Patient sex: M
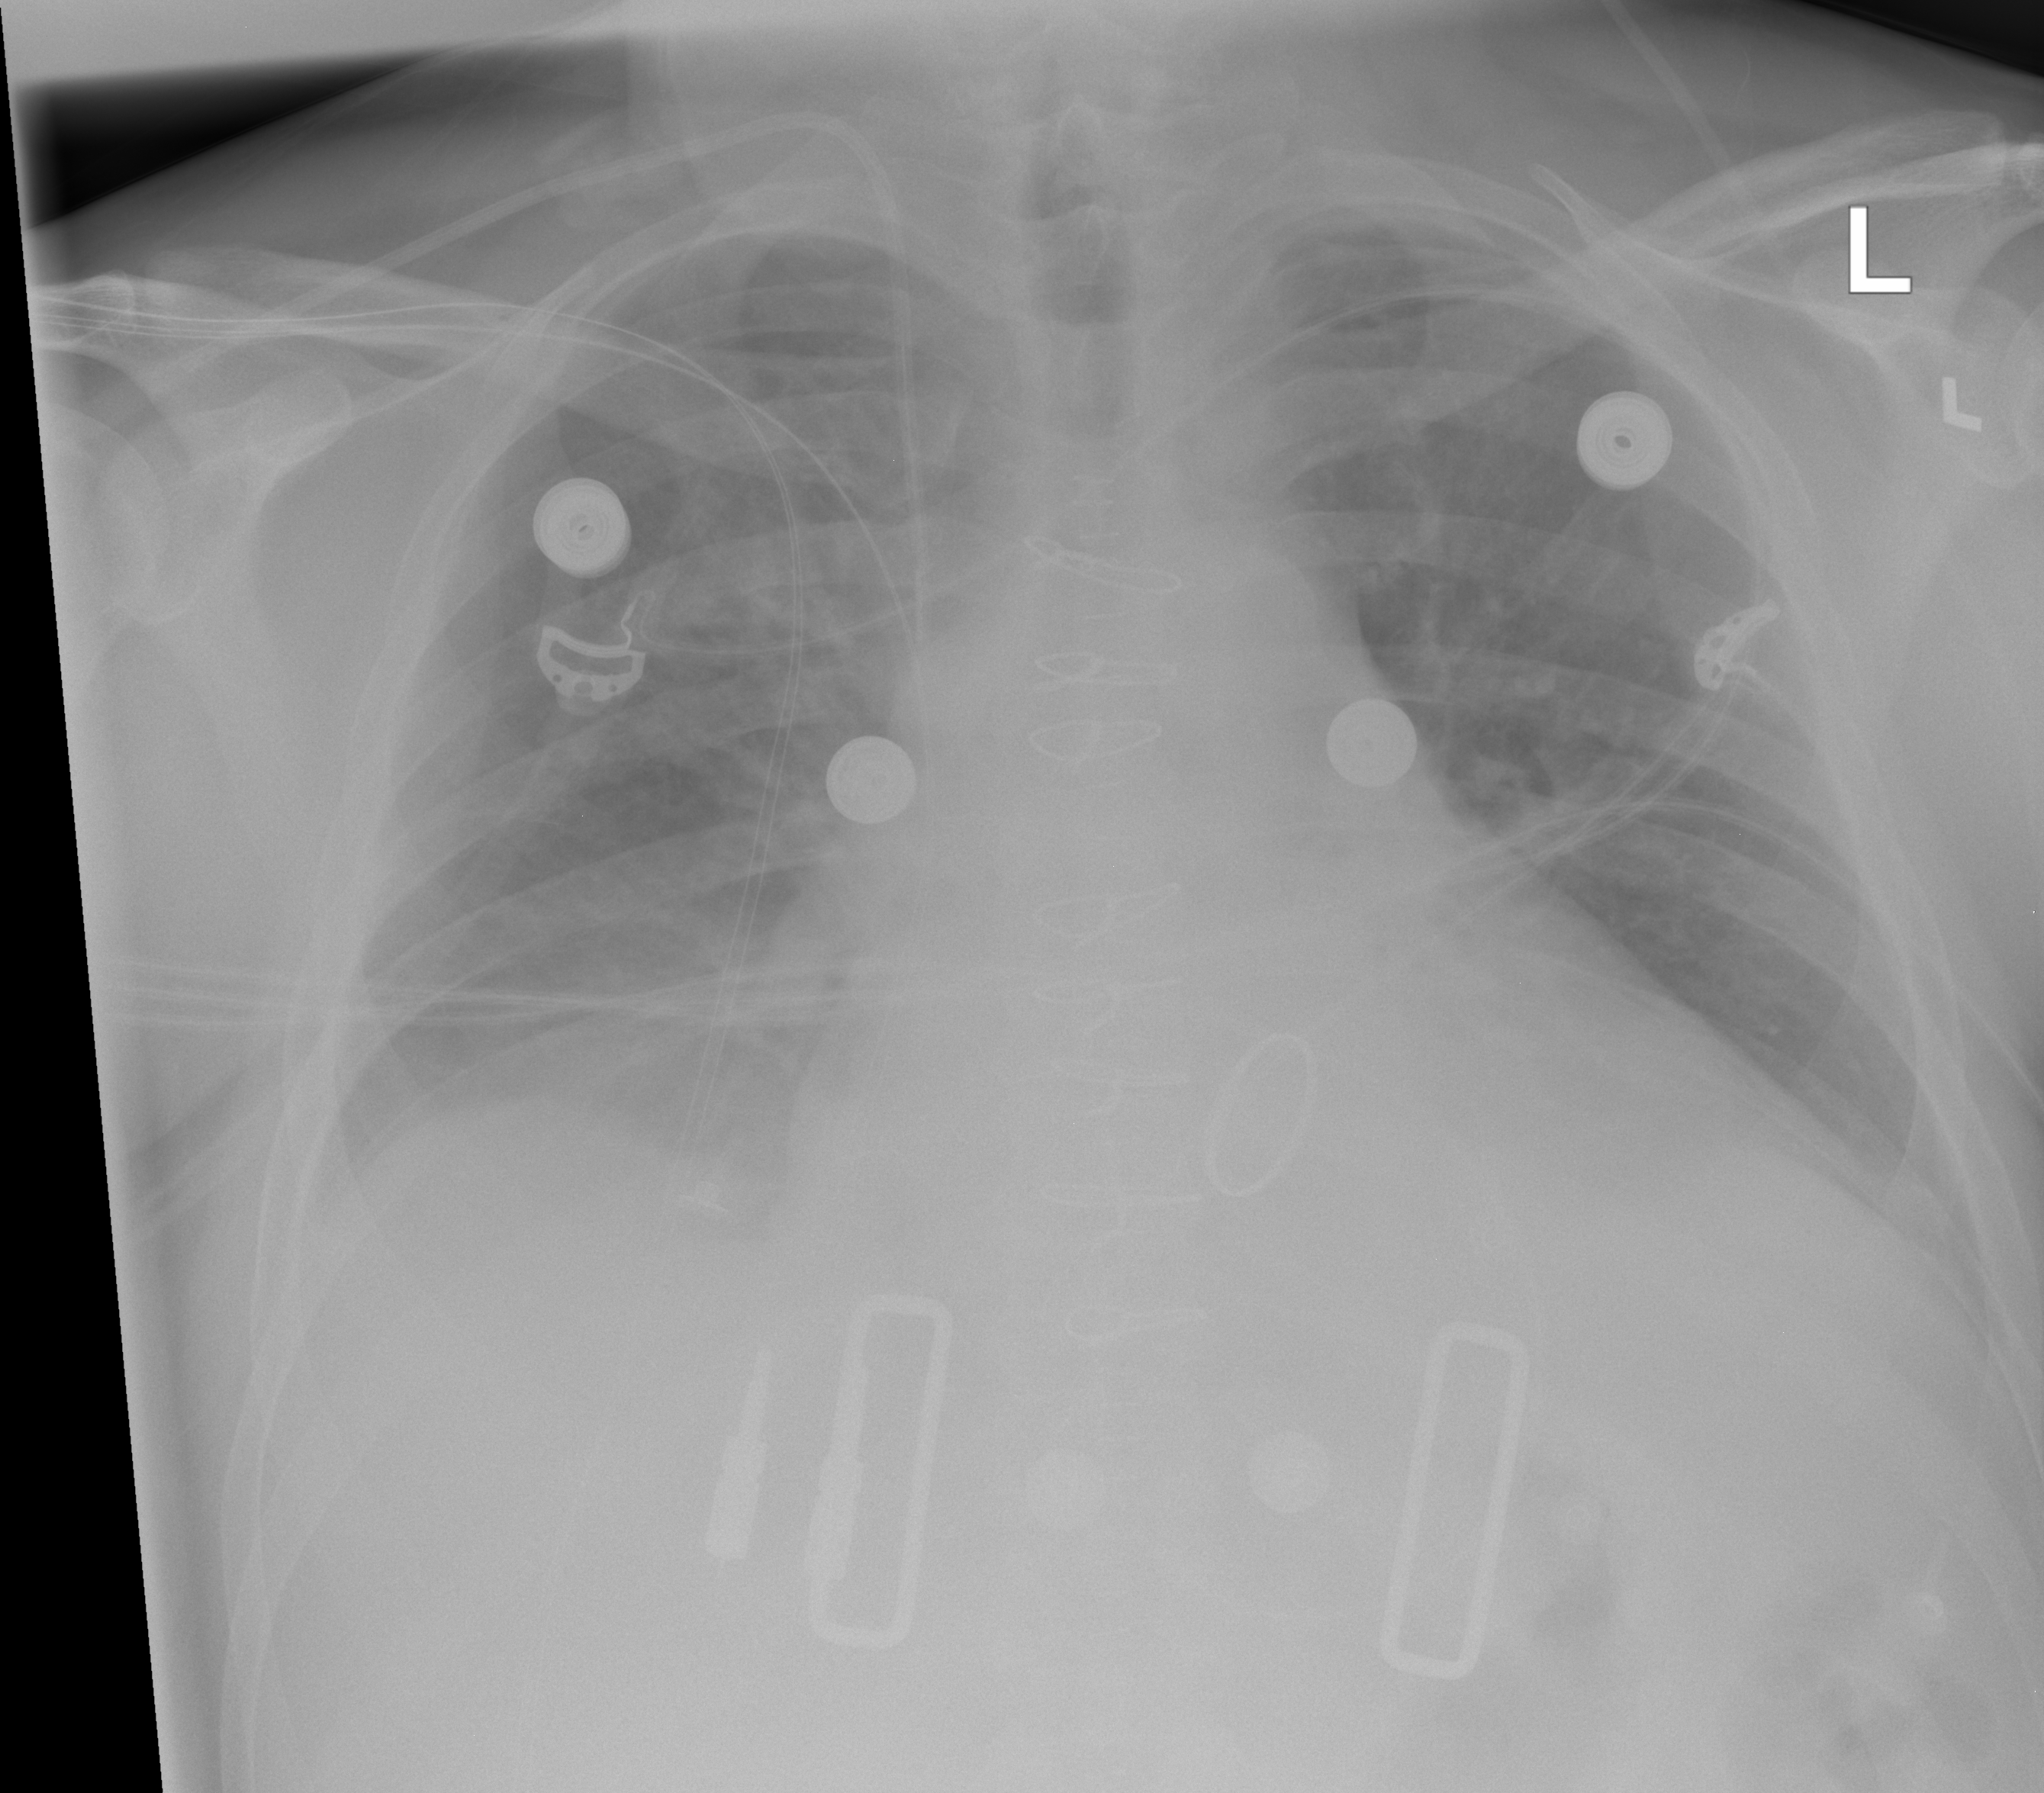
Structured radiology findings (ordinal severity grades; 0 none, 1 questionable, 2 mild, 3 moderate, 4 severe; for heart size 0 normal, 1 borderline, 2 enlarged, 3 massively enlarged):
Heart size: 2
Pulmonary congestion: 2
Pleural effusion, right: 0
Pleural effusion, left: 0
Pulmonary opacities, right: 0
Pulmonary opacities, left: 0
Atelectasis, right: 0
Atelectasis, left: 0